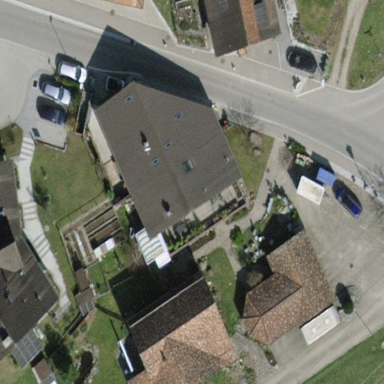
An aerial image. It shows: Terrace building.